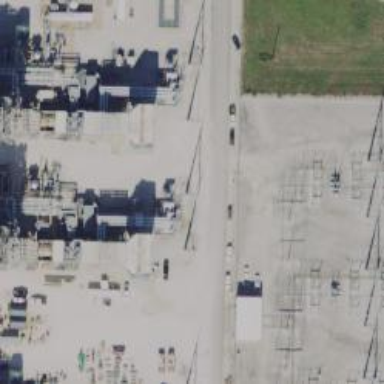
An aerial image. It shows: Gas turbine power generator.